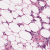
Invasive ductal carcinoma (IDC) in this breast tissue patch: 1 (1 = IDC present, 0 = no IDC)